Question: I want to import data from database directly into the solr index. I found <URL>.
However I have a problem to get this to work. I first set up a requestHandler like this
'''
<requestHandler name="/dataimport"
class="org.apache.solr.handler.dataimport.DataImportHandler">
<lst name="defaults">
<str name="config">data-config.xml</str>
</lst>
</requestHandler>
'''
data-config.xml:
'''
<dataConfig>
<dataSource type="JdbcDataSource"
driver="com.mysql.jdbc.Driver"
url="jdbc:mysql://localhost/admin_pproject"
user="root"
password=""/>
<document>
<entity name="id"
query="select id from admin_pproject">
</entity>
</document>
</dataConfig>
'''
When I run full import I get several errors:

Any ideas?
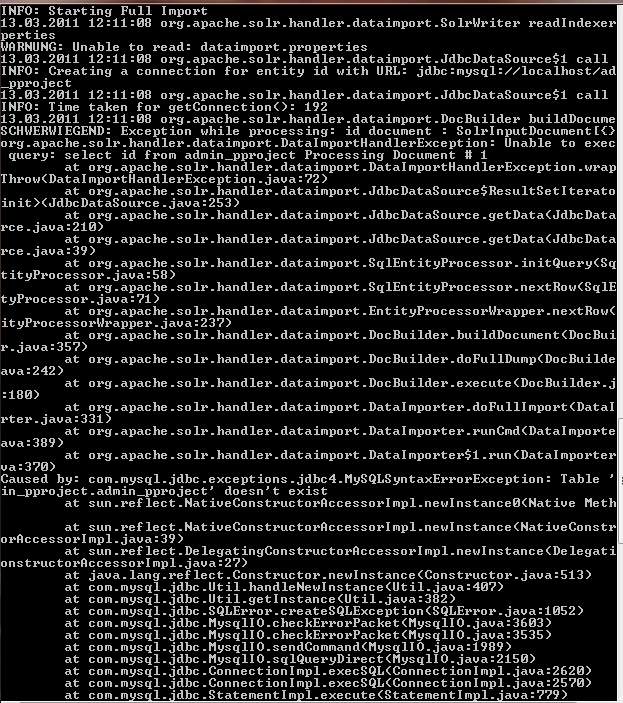
Answer: Try adding the full path to 'data-config.xml' in solrconfig. Also, check what happens if you try to access <URL> from a browser.
If you still have problems, then please post the Jetty logs generated while starting Solr - they might provide clues.